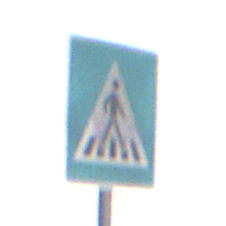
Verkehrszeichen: FussgaengerueberwegLinks
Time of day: MorningAfternoon
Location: Outdoor (Urban)
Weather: Clear
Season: NotSpecified
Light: Natural